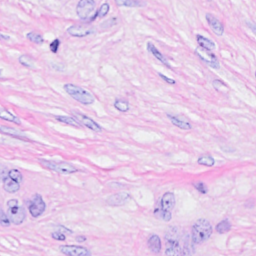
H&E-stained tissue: Breast